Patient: sex M, age 42
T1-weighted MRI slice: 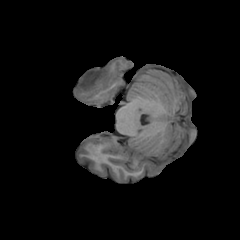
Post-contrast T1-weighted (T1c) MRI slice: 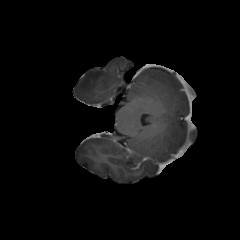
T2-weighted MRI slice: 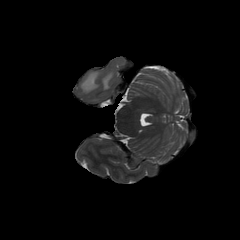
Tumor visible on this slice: yes
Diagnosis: Astrocytoma, IDH-mutant
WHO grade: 4